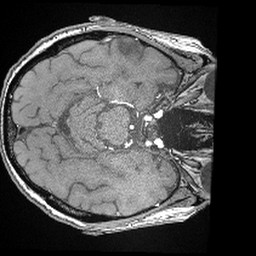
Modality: angio
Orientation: axial
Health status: ill
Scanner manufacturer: siemens
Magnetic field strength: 3 T
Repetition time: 0.021 s
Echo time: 0.00343 s